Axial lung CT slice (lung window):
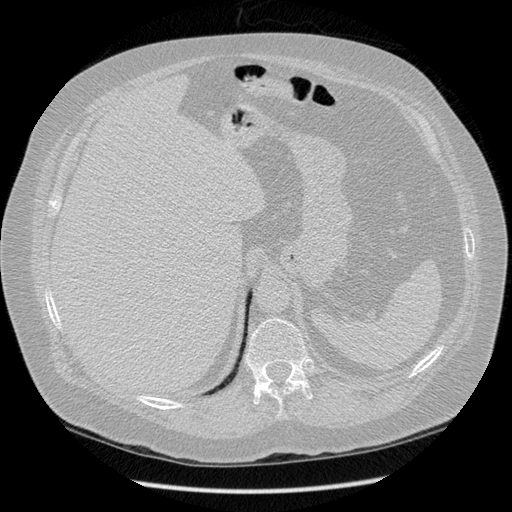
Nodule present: no